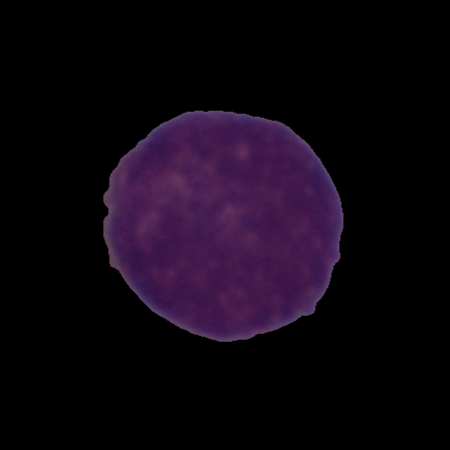
Label: healthy